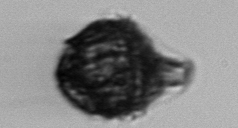
Label: Gonyaulax